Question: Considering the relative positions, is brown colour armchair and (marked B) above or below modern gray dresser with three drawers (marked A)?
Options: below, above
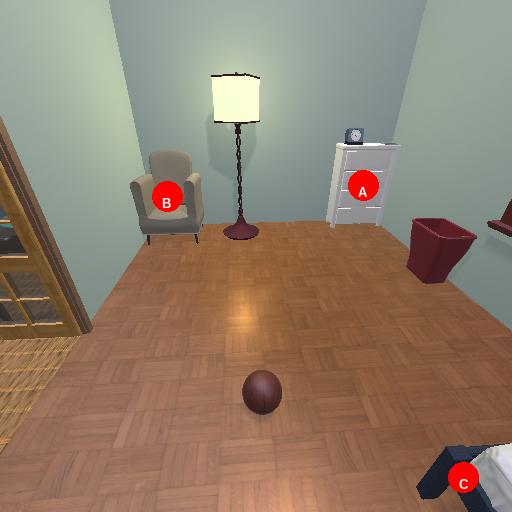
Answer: below